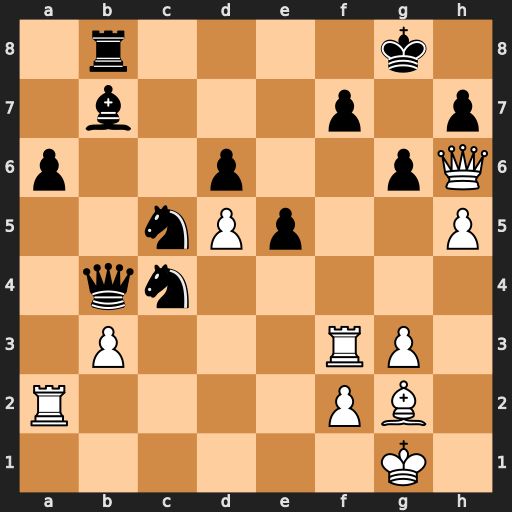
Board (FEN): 1r4k1/1b3p1p/p2p2pQ/2nPp2P/1qn5/1P3RP1/R4PB1/6K1
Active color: w
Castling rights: -
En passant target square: -
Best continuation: Rxf7 Kxf7 Qxh7+ Kf6 Qxg6+